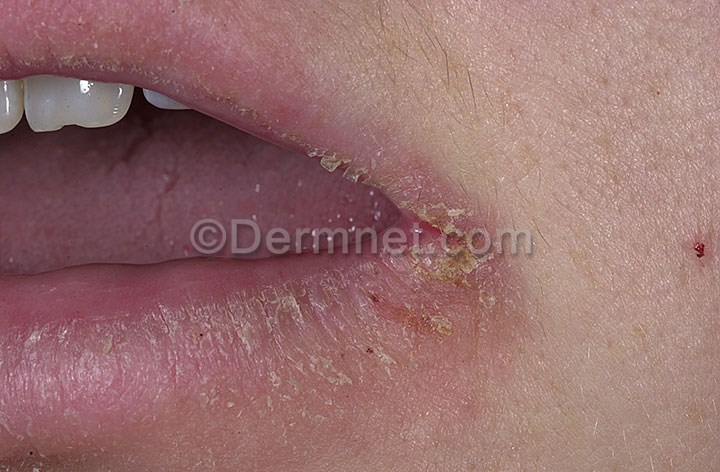
Disease: Poison Ivy Photos and other Contact Dermatitis